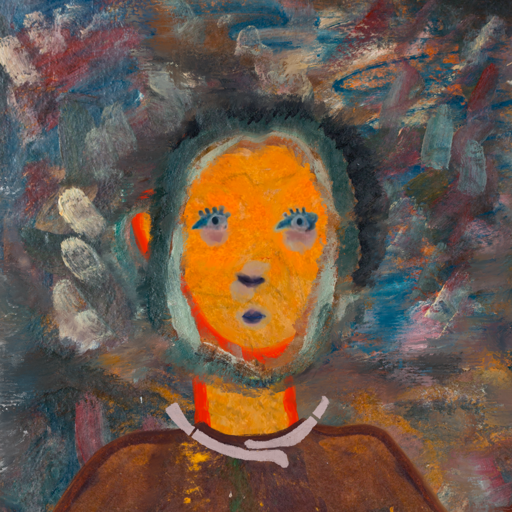
Background: Boggyland, Head And Neck Front: Sisters, Face Front: Hill_Girl, Bust: Comrade, Hair Front: Boggyland, Head Accessory: Blank, Second Necklace: Blank, Necklace: Hypocrite_2, Baby: Blank